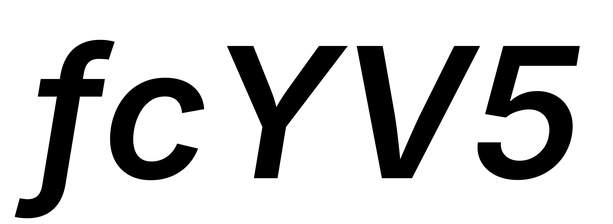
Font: Inter-Italic_SemiBold_Italic